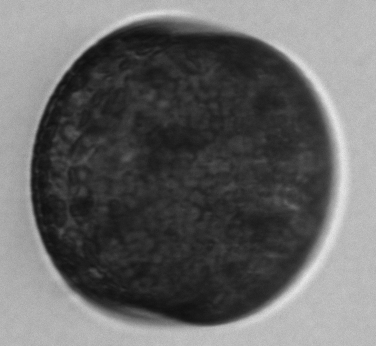
Label: Coscinodiscus